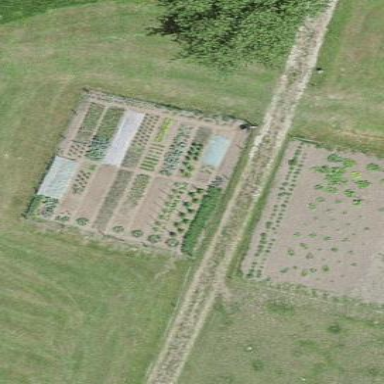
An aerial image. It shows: Garden that is leisure land.